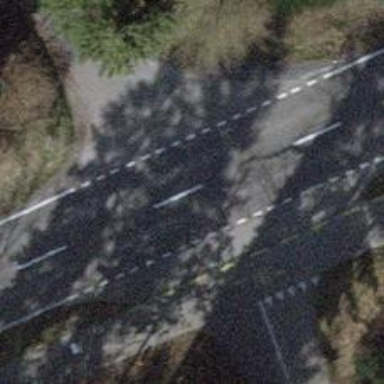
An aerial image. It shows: Primary road with asphalt surface.